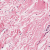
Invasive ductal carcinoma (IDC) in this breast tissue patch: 0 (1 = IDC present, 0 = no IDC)